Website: bh-photo
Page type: customer-info-address
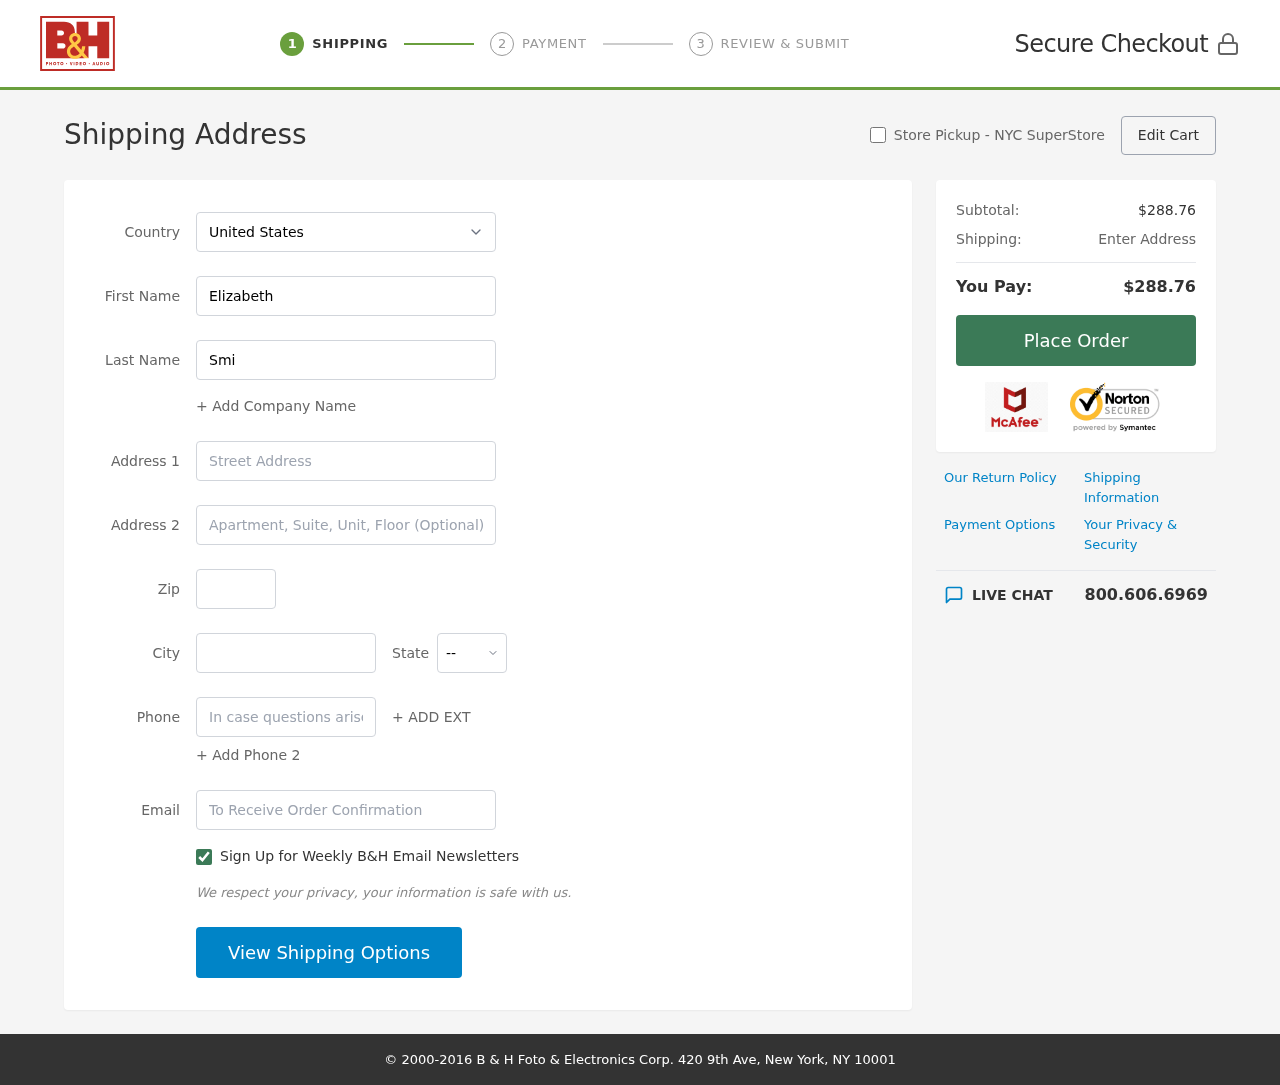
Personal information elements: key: PII_CITY
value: South Jeffrey
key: PII_COUNTRY
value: United States
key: PII_EMAIL
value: esmith@yahoo.com
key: PII_FIRSTNAME
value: Elizabeth
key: PII_LASTNAME
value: Smith
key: PII_PHONE
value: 7757586650
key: PII_POSTCODE
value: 27919
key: PII_STATE_ABBR
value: OK
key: PII_STREET
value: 4968 Ryan Throughway
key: PII_STREET2
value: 532 Zachary Burgs Suite 635
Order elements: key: ORDER_SUBTOTAL
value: $288.76
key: ORDER_TOTAL
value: $288.76